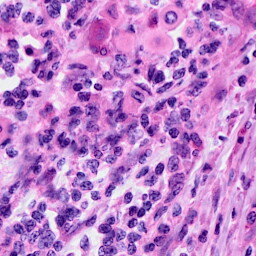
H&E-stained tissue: Cervix